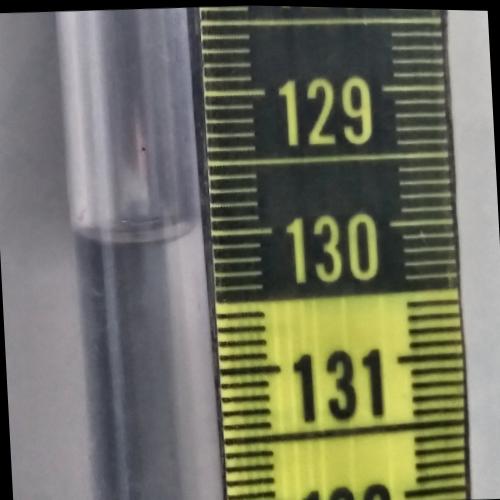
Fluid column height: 130.0 cm